Question: I know this can seems silly if you are a code guru. But if you answer it, you'll be something like a code bodhisattva in the coder's supernatural realm. It's suppose to be a joke.
So, I wrote this bit of code:
'''
def media():
n = 0
soma = 0
while True:
print("Type a number")
num = input()
print type(num)
if num is int:
soma = soma + num
n = n + 1
print "soma =", soma, " num = ", num, " n = ", n
media = soma/n
print media
else:
break
media()
'''
When I run the code, I get something like this:

My question is: why the condition 'if num is int:' is not fulfilled?
My goal is to make the condition "if the user types ENTER, then break".
Thanks in advance.
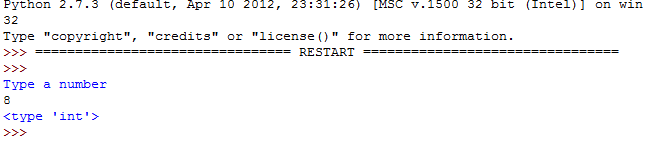
Answer: '''
if isinstance(num, int)
'''
Would be the correct way.
'''
if num is int
'''
is checking whether the identity of 'num' and 'int' are the same, except 'int' is a type and 'num' is an instance of that type so they are not the same object.